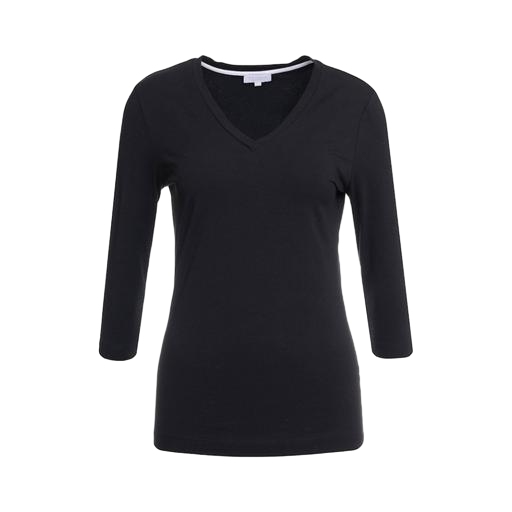
three-quarter sleeved jersey top, black three-quarter-sleeve top only macy, black long-sleeve v-neck top, white background